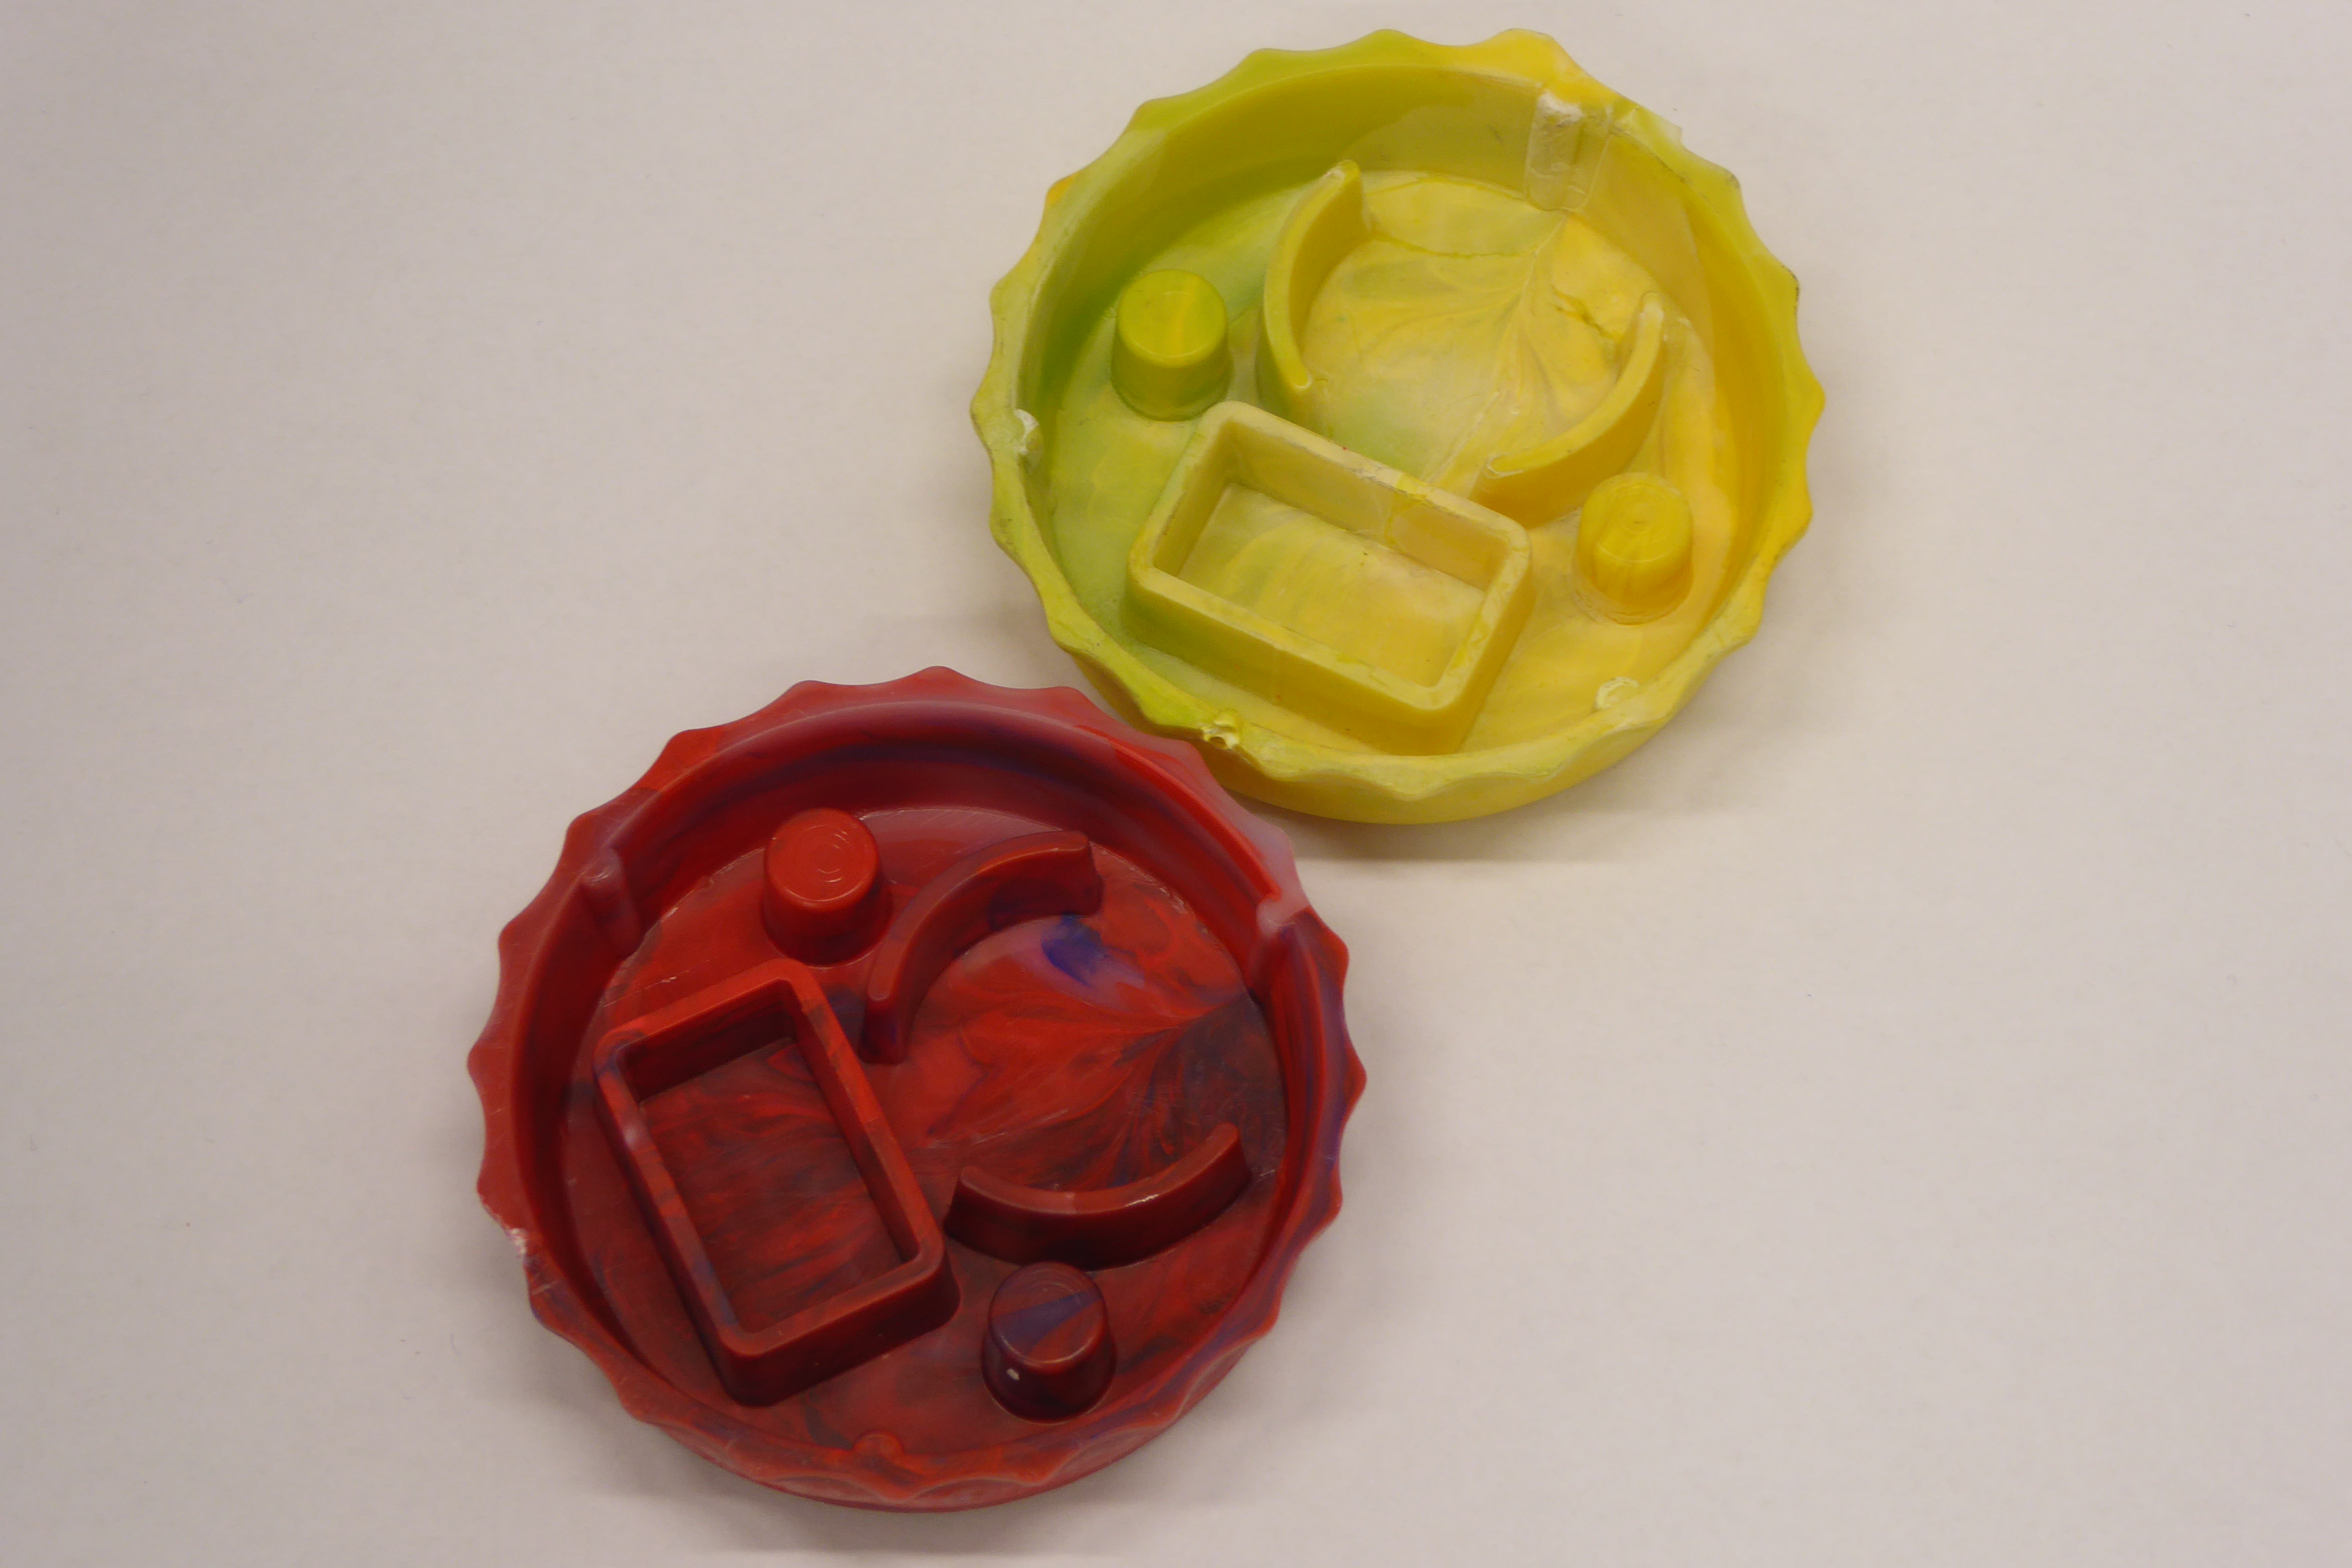
Label: Bottle Opener - Cover